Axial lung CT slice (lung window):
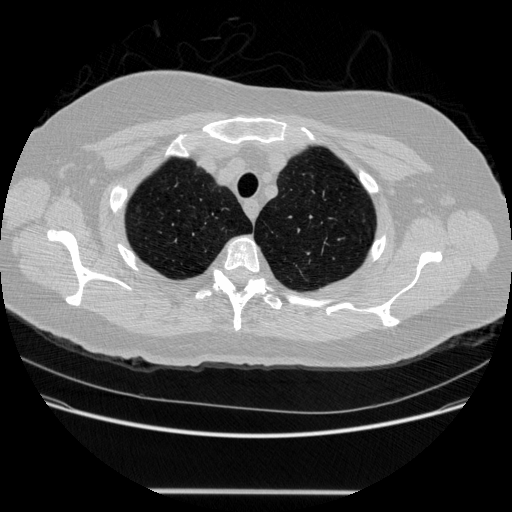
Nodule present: no